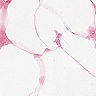
Metastatic tissue present: no